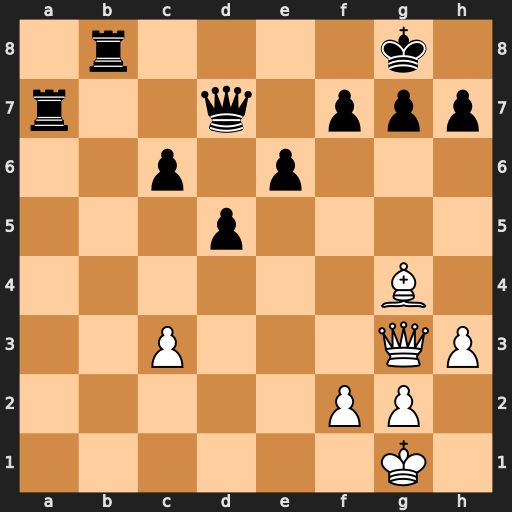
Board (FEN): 1r4k1/r2q1ppp/2p1p3/3p4/6B1/2P3QP/5PP1/6K1
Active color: w
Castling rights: -
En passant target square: -
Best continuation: Qxb8+ Qc8 Qxc8#